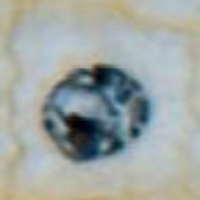
Label: prophase